Question: I want to center text, both vertically and horizontally, on the pixel that would normally be the top-left of an absolutely positioned div. Here is the html:
'''
<div style="position:absolute; background-color:#EEEEEE; left:100px; top:100px;">
<div style="position:relative; top:-50%; left:-50%;">
My Centered Text
</div>
</div>
'''
JSFiddle: <URL>
As you cans see the html centers the text horizontally, but not vertically. The 'top:-50%' styling doesn't seem to have any affect.
Why is the percentage based top being ignored while left isn't? What can I do to have it center vertically?
EDIT:
Since my question is being misinterpreted, this is what I want:

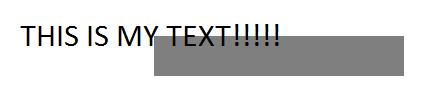
Answer: Top is not being ignored. Top property, when percentage, is relative to the height of a parent object. Since your parent doesn't have a height, 'top' won't work. Unless, of course you set the top in pixels.